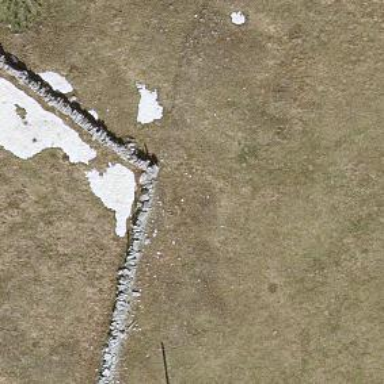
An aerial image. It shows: Wall is shown in the image.